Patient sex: F
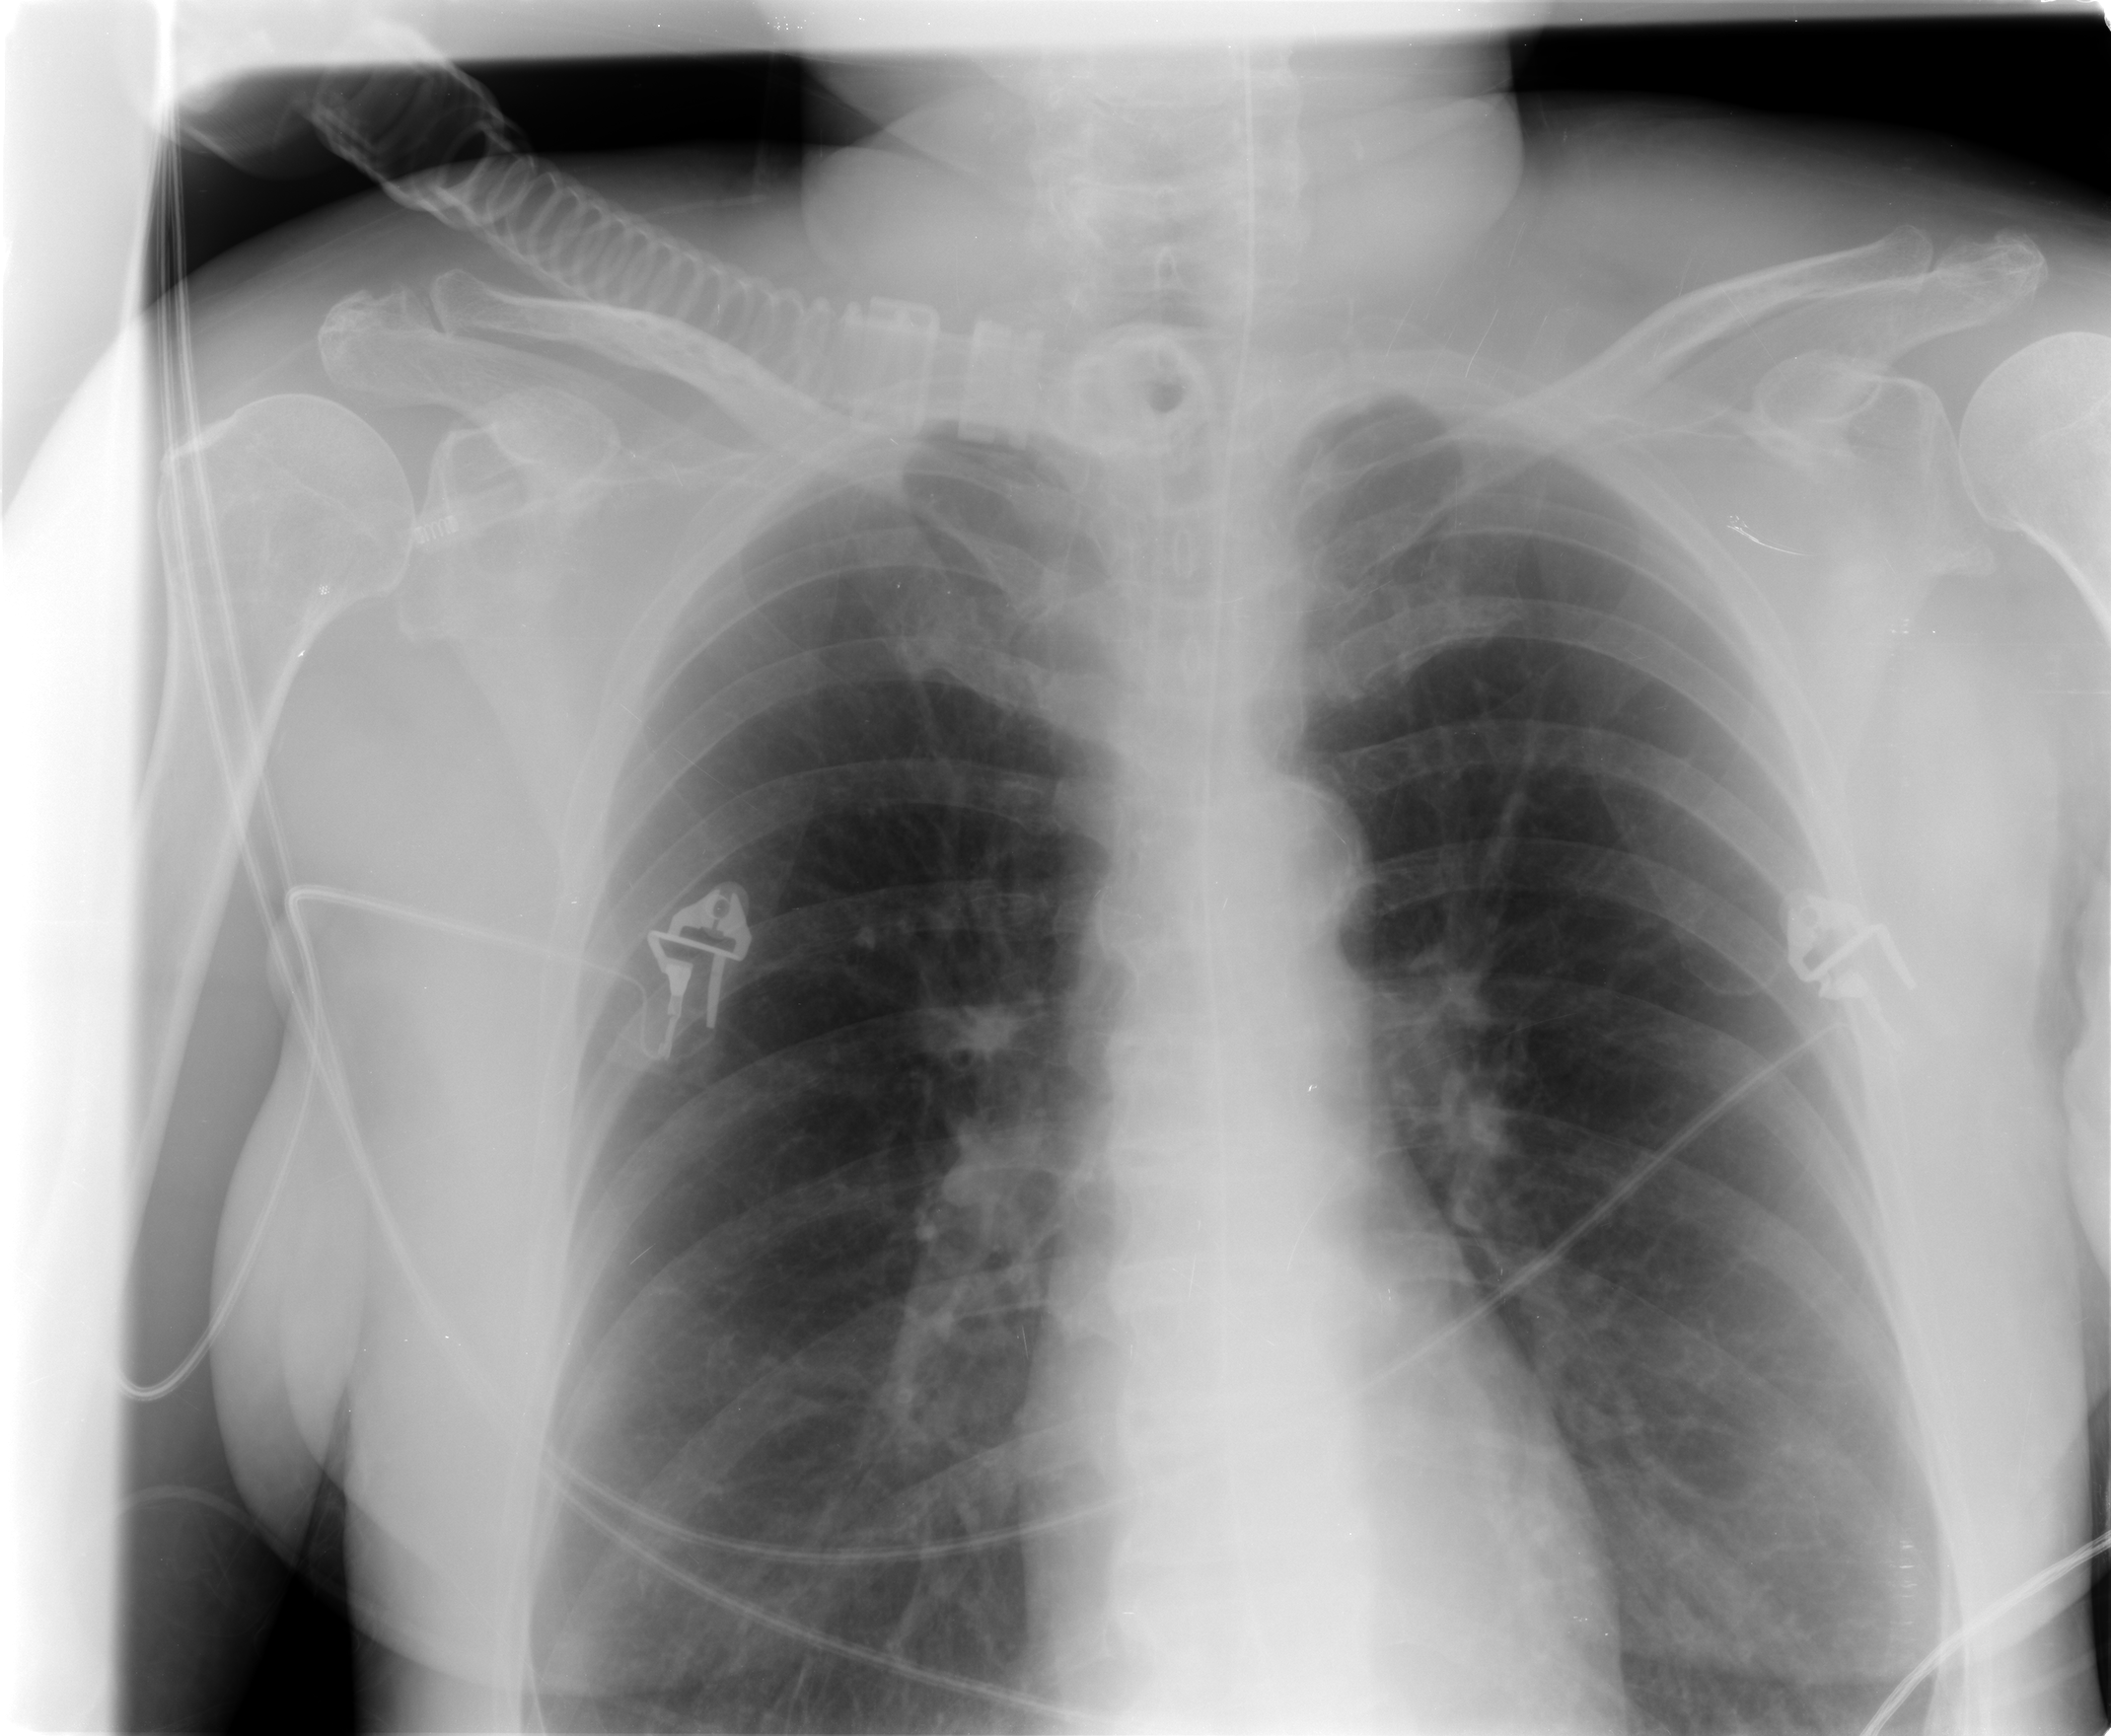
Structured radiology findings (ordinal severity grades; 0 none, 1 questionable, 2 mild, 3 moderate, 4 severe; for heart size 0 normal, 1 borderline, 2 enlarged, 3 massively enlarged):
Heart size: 0
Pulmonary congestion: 0
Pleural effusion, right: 0
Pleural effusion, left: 0
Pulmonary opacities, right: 0
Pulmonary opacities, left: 0
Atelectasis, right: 0
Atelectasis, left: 2